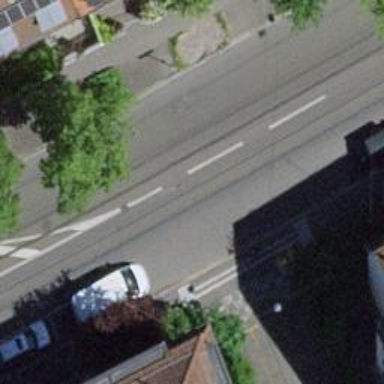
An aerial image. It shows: Tram level crossing on the railway.